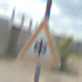
Verkehrszeichen: SchneeOderEisglaette
Umgebung: Outdoor, Suburban
Tageszeit: Midday
Wetter: PartlyCloudy
Licht: Natural
Jahreszeit: Summer
Kontrast: HighContrast